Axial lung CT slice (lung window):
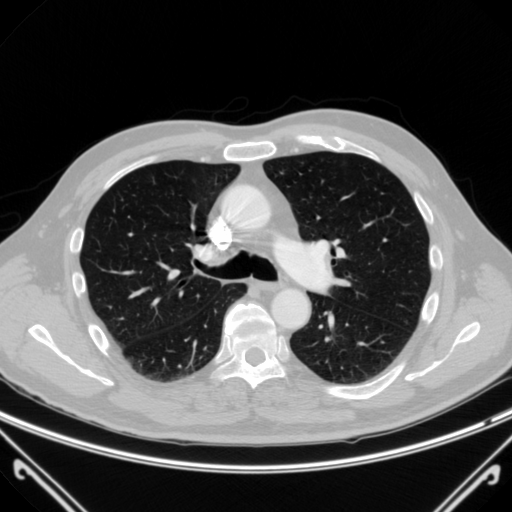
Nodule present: no